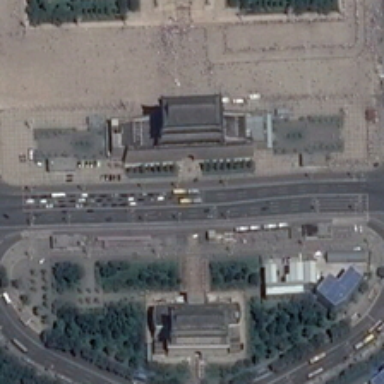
Four green flower beds are in the center of the square .